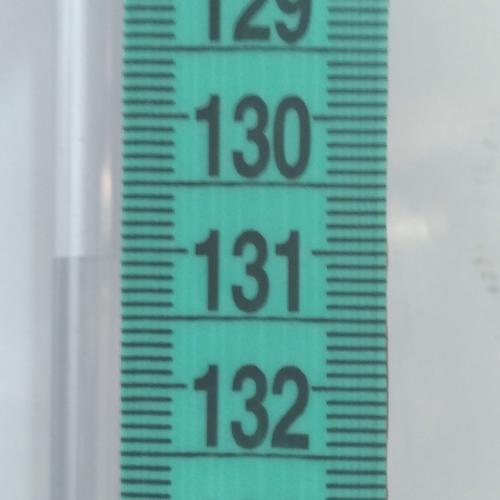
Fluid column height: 131.0 cm